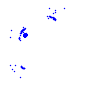
Particle: electron